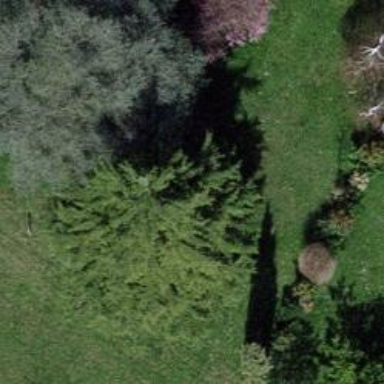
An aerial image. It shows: Needle-leaved tree in its natural environment.